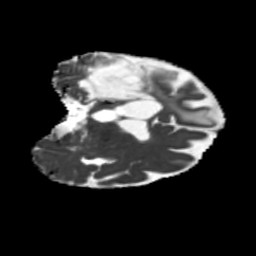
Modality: MD
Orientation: coronal
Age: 63
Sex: female
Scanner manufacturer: siemens
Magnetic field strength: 3 T
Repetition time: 5.25 s
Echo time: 0.08 s